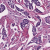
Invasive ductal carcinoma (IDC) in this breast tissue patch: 1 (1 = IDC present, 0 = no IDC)